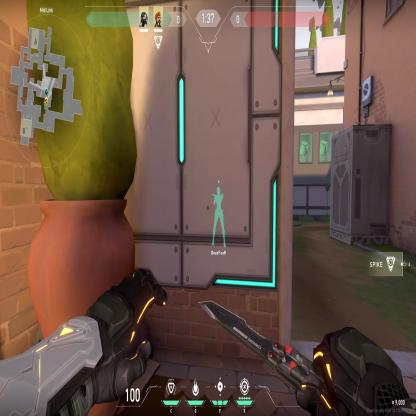
Label: teammate